Current action and preconditions to check: trajectory_clear

Your task: For each precondition in the list above, predict whether it will hold at this action.

Consider the current scene as observed from the mobile robot's camera, and analyze the predicted future states of all dynamic agents (e.g., people, animals, vehicles, or any moving entities) within the NEXT SECOND.

IMPORTANT: Only answer "very likely" if you are absolutely certain—based on strong, clear evidence—that a dynamic agent will violate the precondition in the predicted future state. Do NOT answer "very likely" for unlikely, ambiguous, or low-probability risks.

Ask yourself for each precondition: Is there a high probability, with clear and convincing evidence, that the predicted future states of any dynamic agent will interfere with the predicted future state of the currently executing action within the NEXT SECOND, causing that precondition to fail?

Assess the risk level based on these predictions. Use "likely" or "very likely" if motions create a clear risk of interference.

Use "neutral" or "improbable" if agents are nearby but their predicted paths are clearly diverging or non-conflicting.

Failure Risk Categories: "very improbable", "improbable", "neutral", "likely", "very likely"

Answer Format: Output ONLY the probability_of_failure value from these categories: "very improbable", "improbable", "neutral", "likely", "very likely"

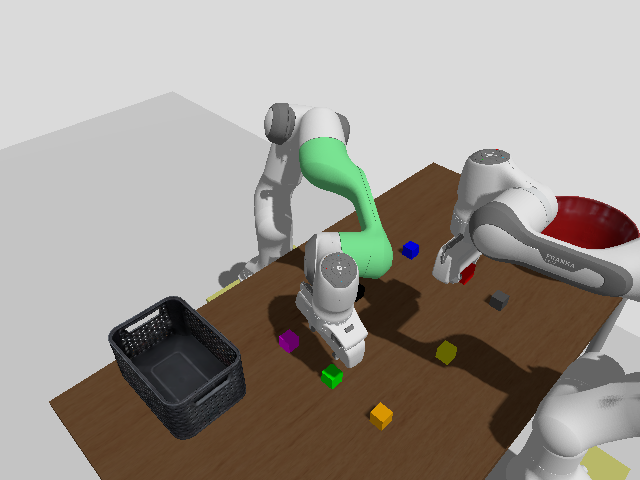

Answer: very improbable